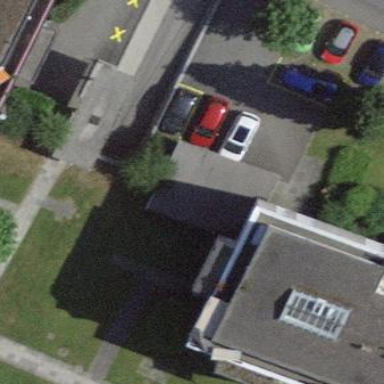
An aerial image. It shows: Group of garages.